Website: lowes
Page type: payment
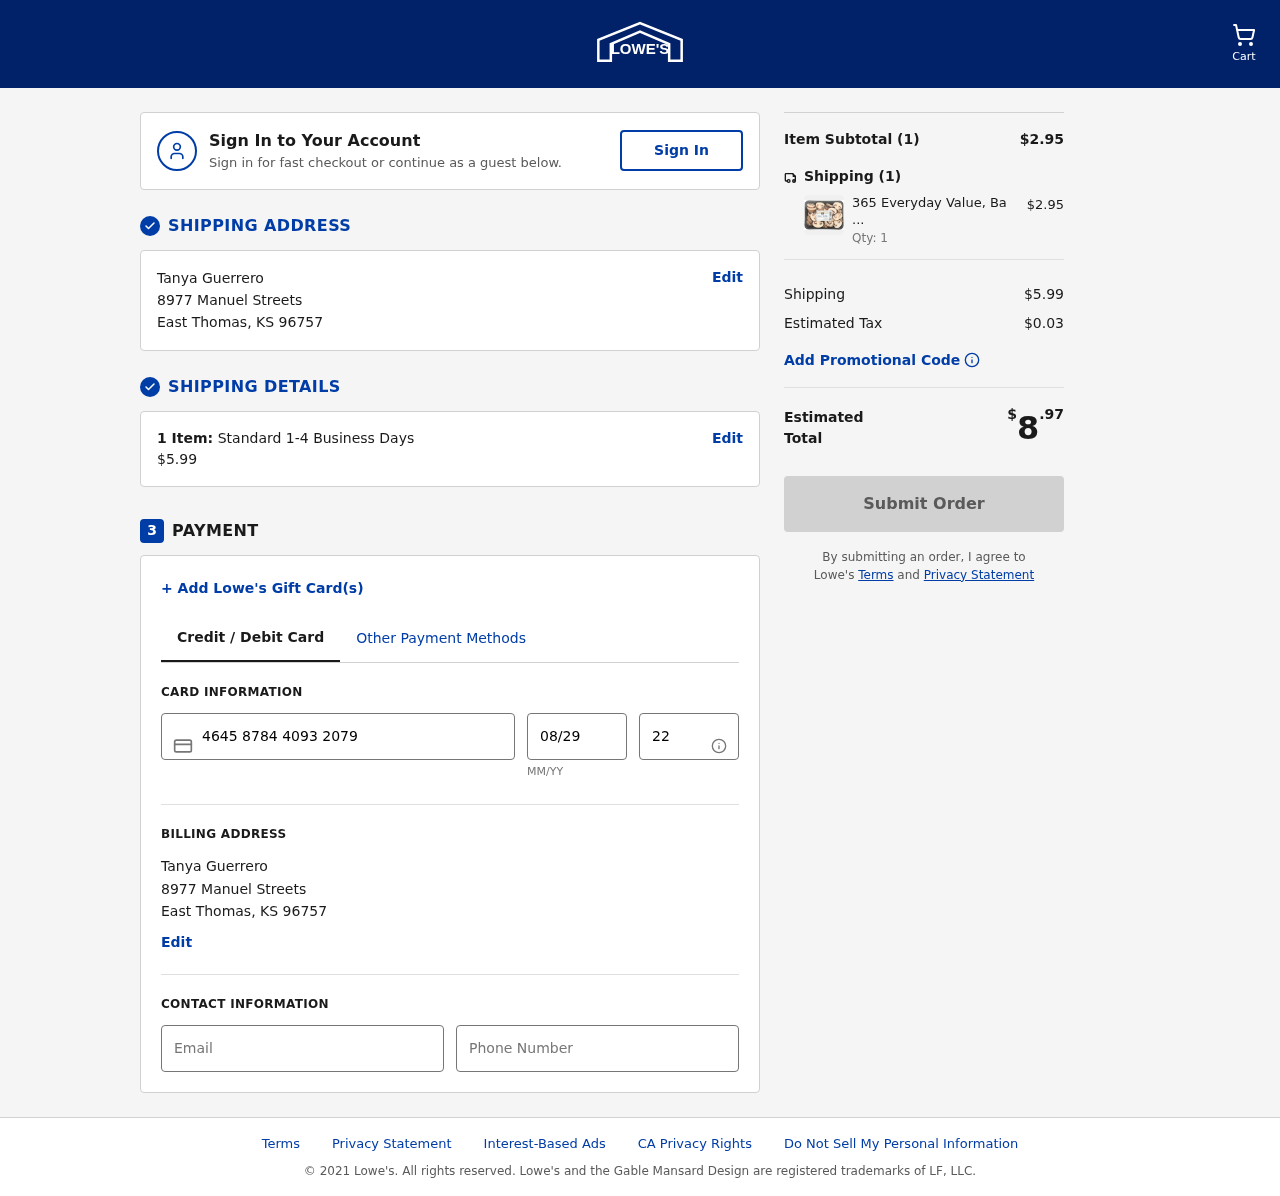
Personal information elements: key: PII_CARD_CVV
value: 220
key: PII_CARD_EXPIRY
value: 08/29
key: PII_CARD_NUMBER
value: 4645 8784 4093 2079
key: PII_CITY
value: East Thomas
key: PII_EMAIL
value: tanya.guerrero@gmail.com
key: PII_FULLNAME
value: Tanya Guerrero
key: PII_PHONE
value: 5675311796
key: PII_POSTCODE
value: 96757
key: PII_STATE_ABBR
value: KS
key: PII_STREET
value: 8977 Manuel Streets
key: PII_FULLNAME2
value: Tanya Guerrero
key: PII_STREET2
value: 8977 Manuel Streets
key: PII_CITY2
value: East Thomas
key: PII_STATE_ABBR2
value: KS
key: PII_POSTCODE2
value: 96757
Product elements: key: PRODUCT1_NAME
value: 365 Everyday Value, Baby Bella Sliced Mushrooms, 8 oz
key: PRODUCT1_PRICE
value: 2.95
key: PRODUCT1_QUANTITY
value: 1
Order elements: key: ORDER_NUM_ITEMS
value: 1
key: ORDER_SHIPPING_COST
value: $5.99
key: ORDER_NUM_ITEMS2
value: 1
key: ORDER_SUBTOTAL
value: $2.95
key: ORDER_NUM_ITEMS3
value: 1
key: ORDER_SHIPPING_COST2
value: $5.99
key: ORDER_TAX
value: $0.03
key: ORDER_TOTAL
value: $8.97